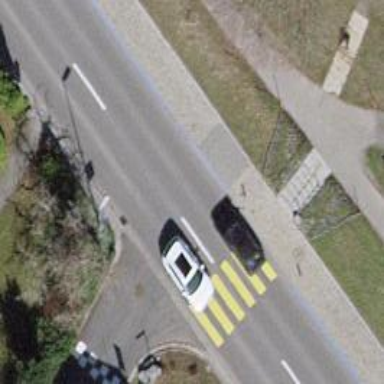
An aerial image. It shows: Steps on sett surface road.